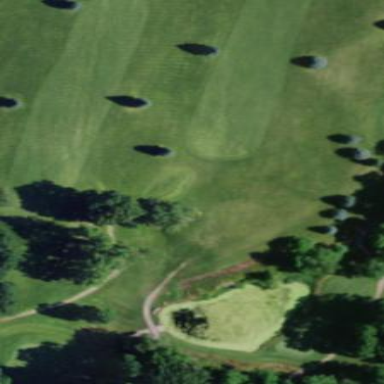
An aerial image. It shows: Grassy area designated as golf fairway.